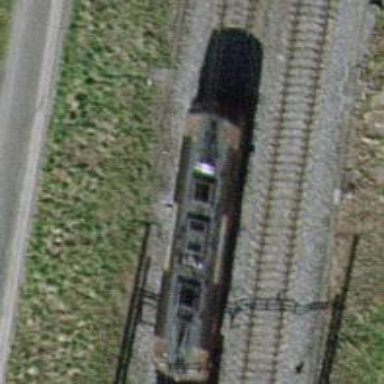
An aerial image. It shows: Railway switch.